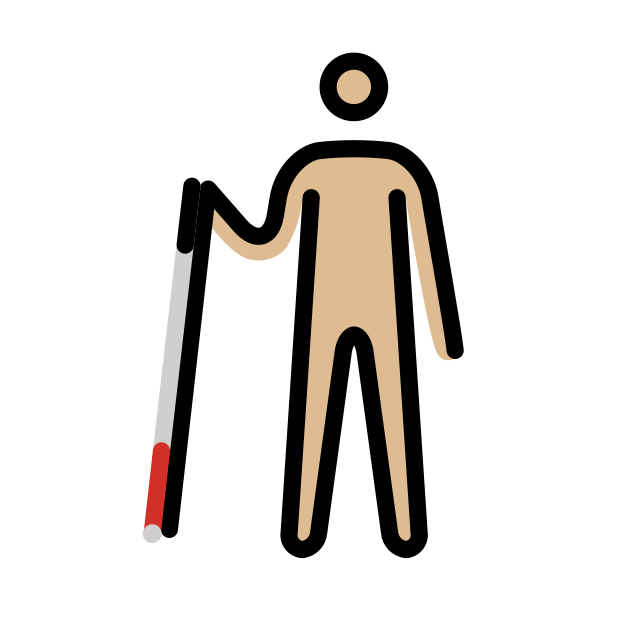
person with white cane: medium-light skin tone